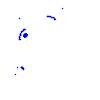
Particle: kaon